Question: I am using Xcode 4.2 build 4C199(for MAC OSX 10.6.8). I create a new project and select the AppDelegate.h .m file and close the file. When I reopen the file I see a set of objects in the Objects Library in the Utilities panel that are either new or different. There are many more objects than usual. I'd like to use them, but when I click on either a .xib file or a storyboard file the new objects are replace by the normal old objects .Is there a way to access these new objects? Please refer my screenshots below.

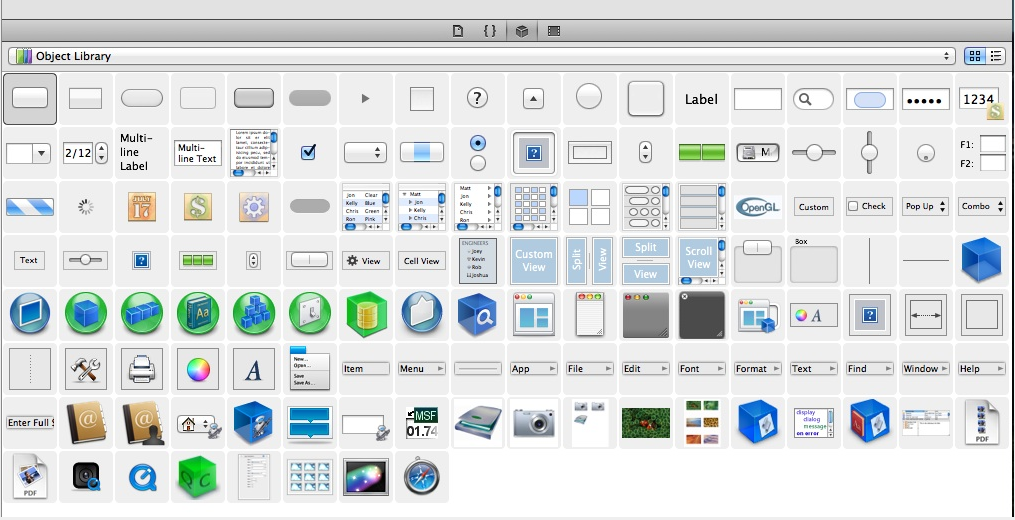
Answer: These are objects, that are only available on the Mac platform. Please make sure you really created a project targeting the iOS platform. Have a look at the base SDK. It should specify an iOS SDK.
If something went wrong there just create a new project using the right template.